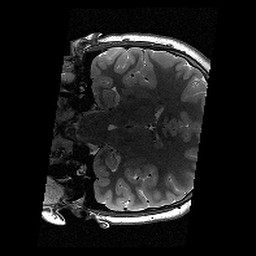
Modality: T2w
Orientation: coronal
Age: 11
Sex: female
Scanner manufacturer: siemens
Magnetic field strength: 3 T
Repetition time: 9.23 s
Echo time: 0.067 s